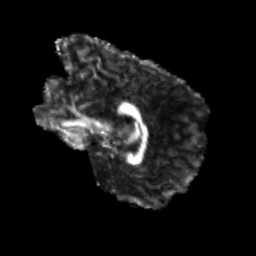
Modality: FA
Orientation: sagittal
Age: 26
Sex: female
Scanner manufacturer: siemens
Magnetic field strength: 3 T
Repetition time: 3.5 s
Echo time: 0.104 s